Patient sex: M
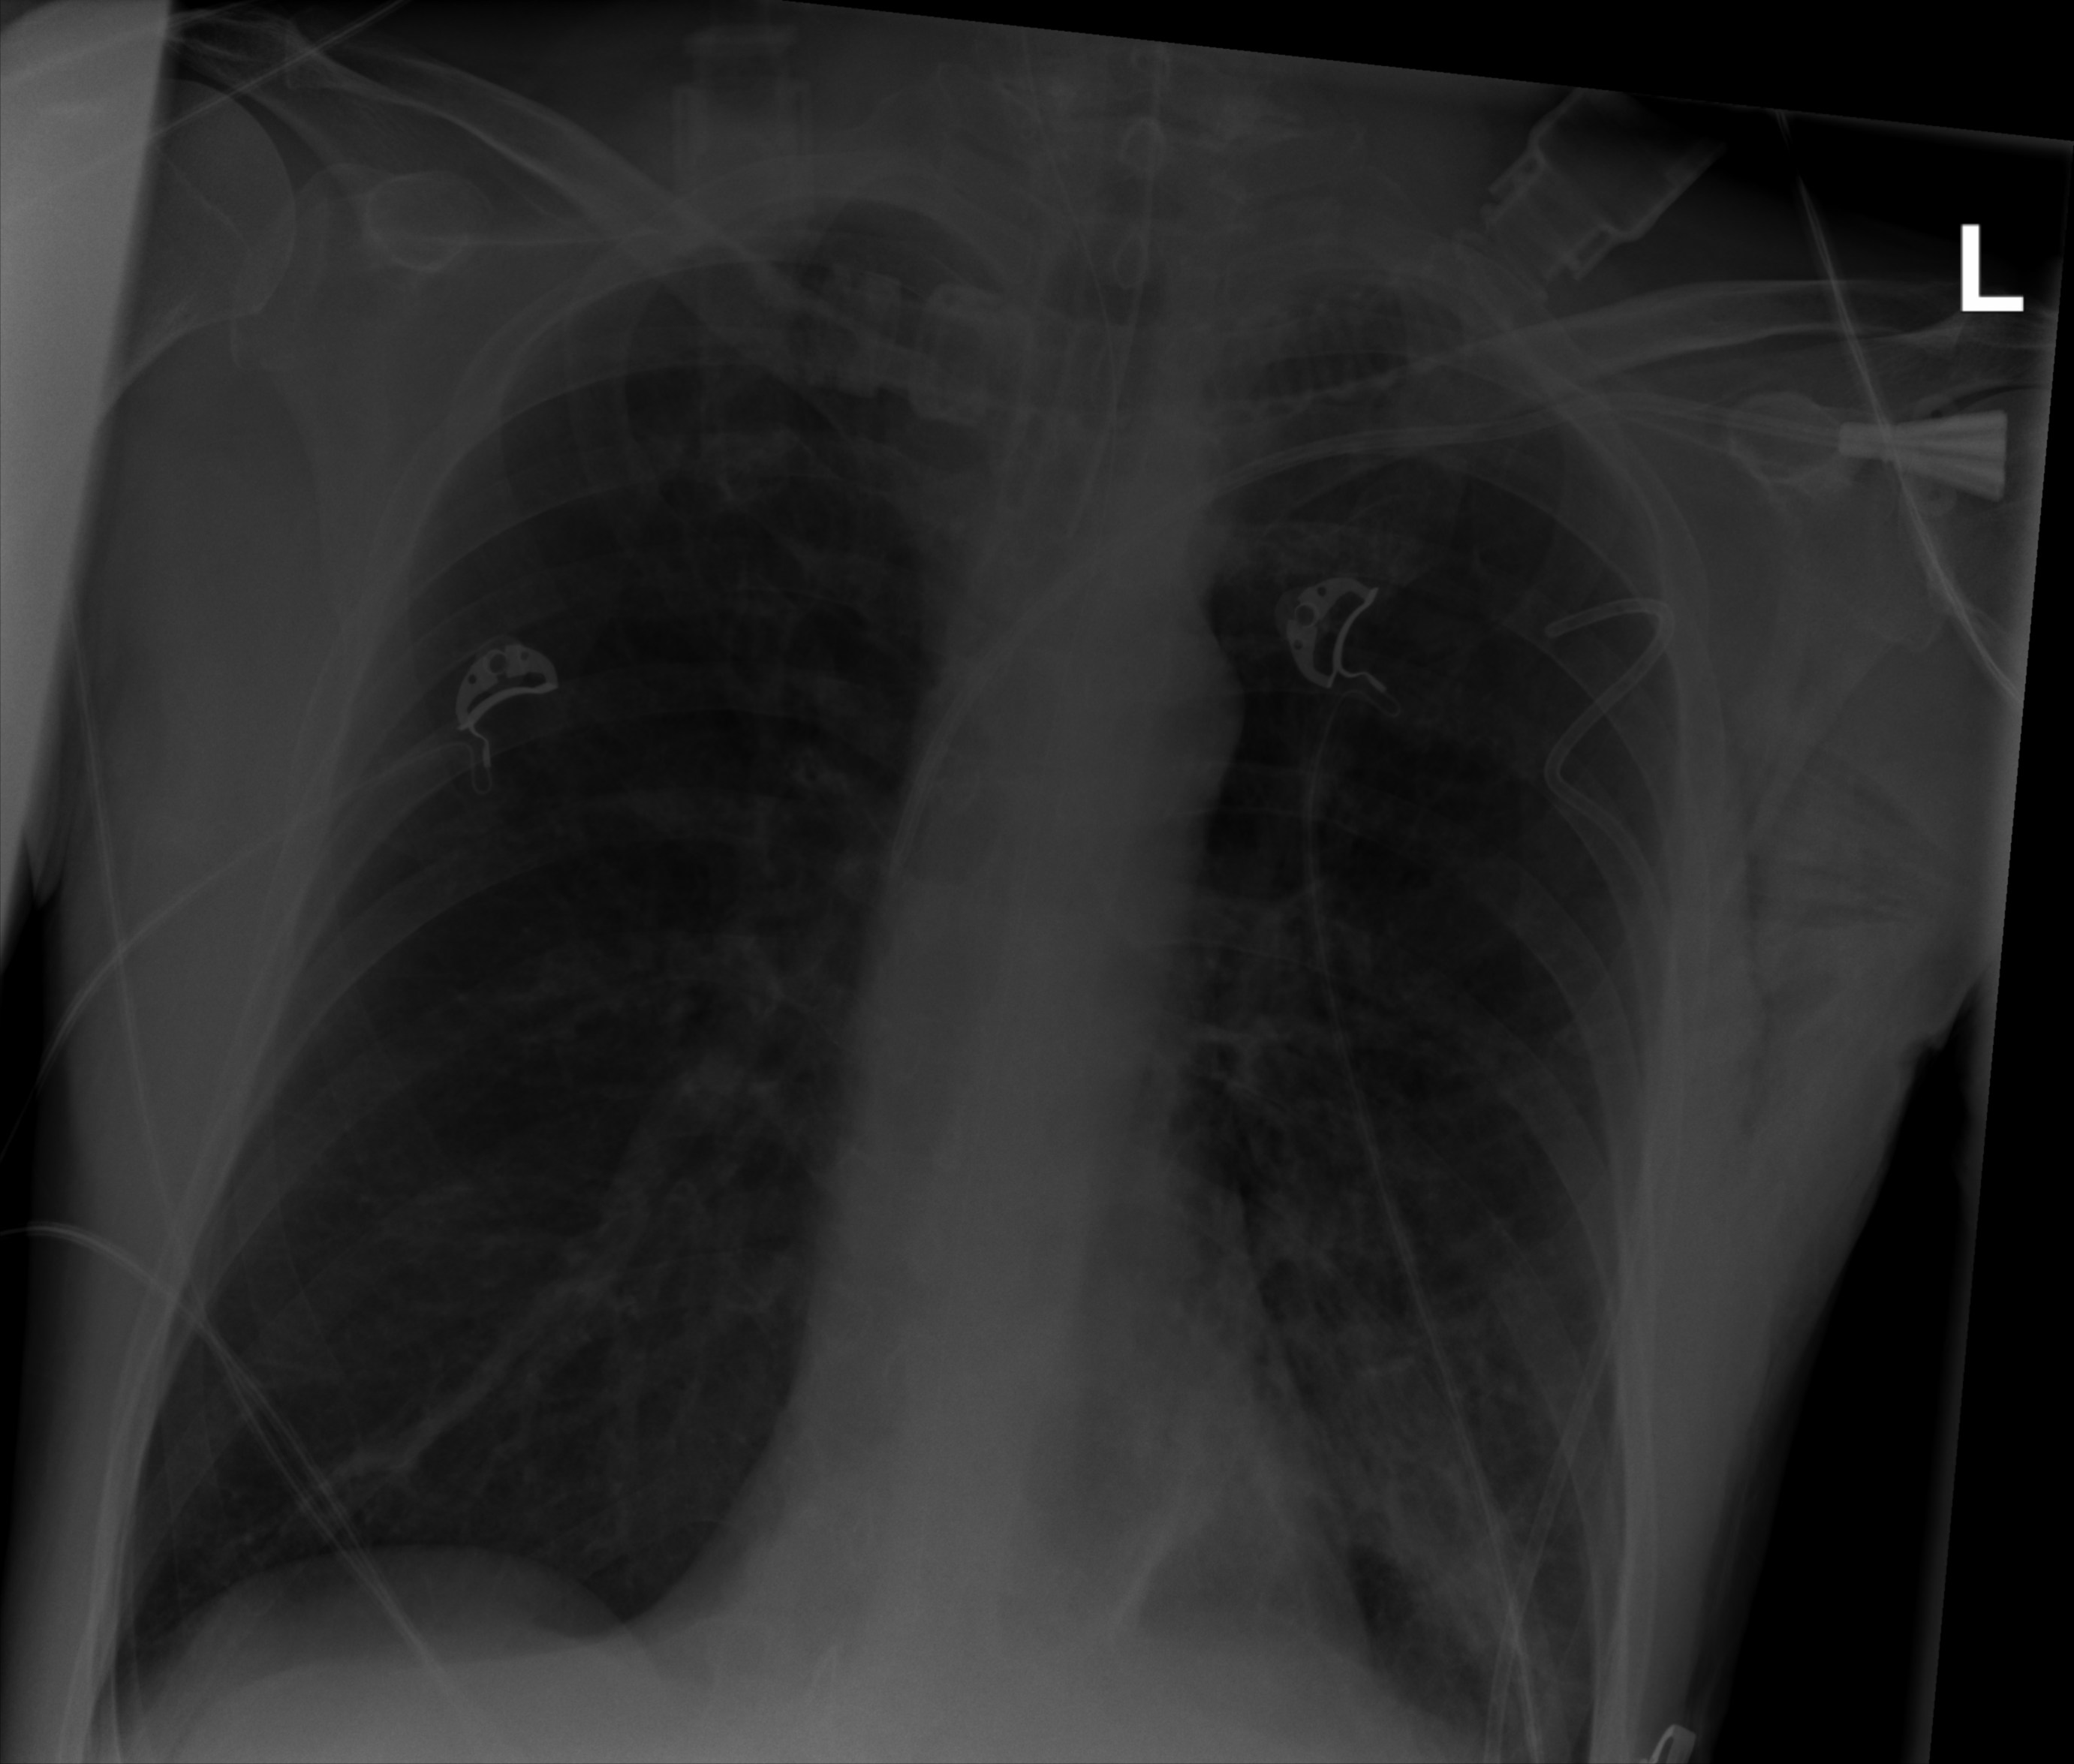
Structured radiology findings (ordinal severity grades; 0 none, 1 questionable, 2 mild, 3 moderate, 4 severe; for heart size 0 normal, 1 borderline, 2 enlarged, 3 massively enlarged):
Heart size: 0
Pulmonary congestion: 0
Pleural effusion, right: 0
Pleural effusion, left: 2
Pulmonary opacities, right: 0
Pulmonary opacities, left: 2
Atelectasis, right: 0
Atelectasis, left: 2